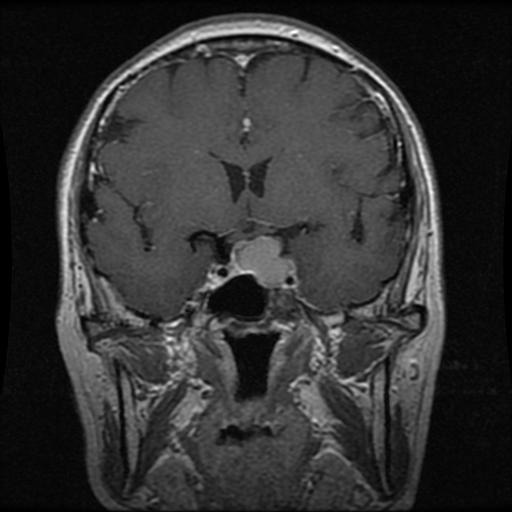
Label: pituitary